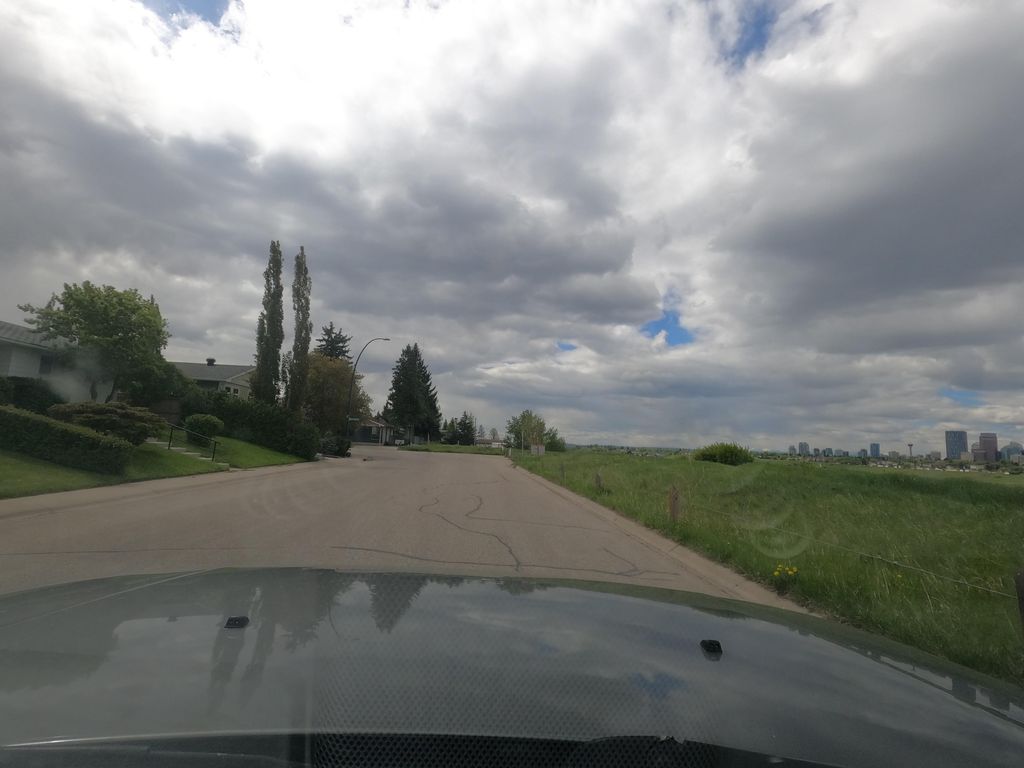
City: calgary